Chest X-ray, PA view. Patient: 48 years old, sex M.
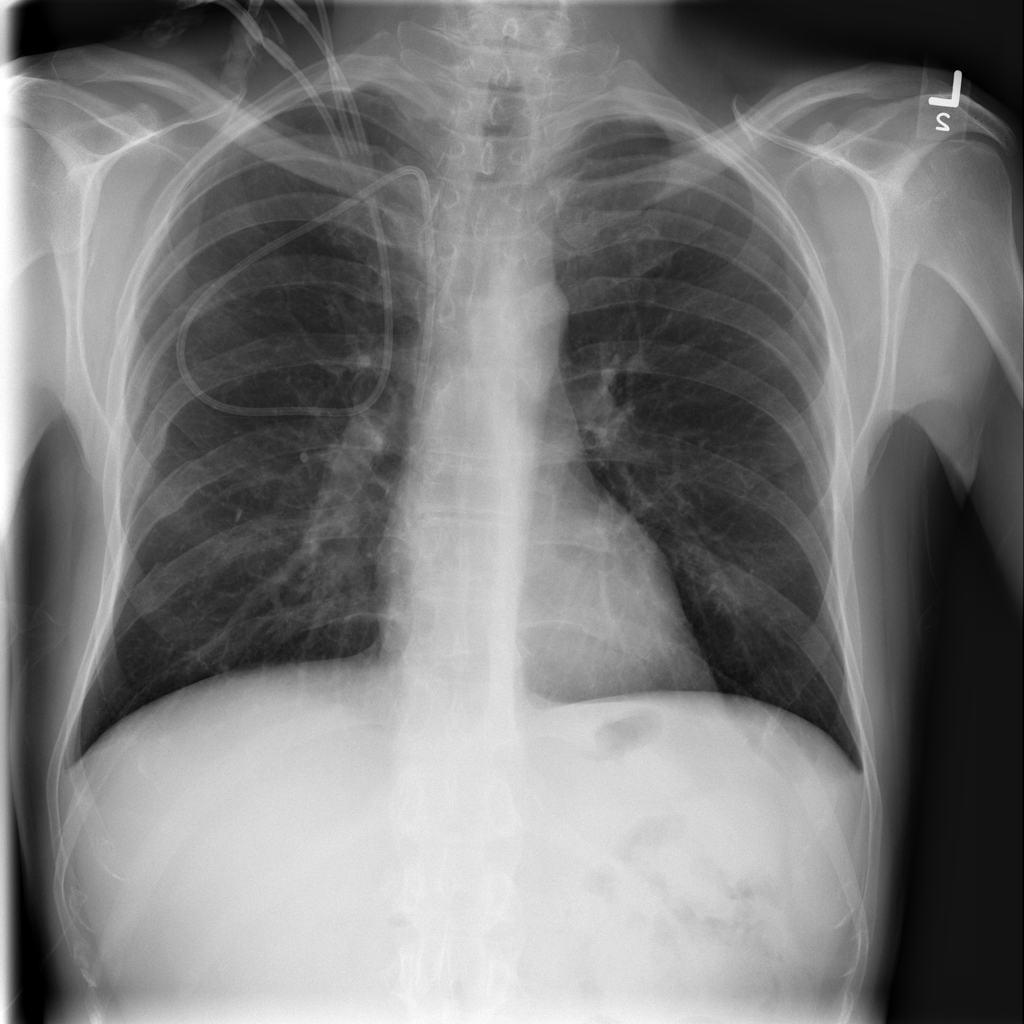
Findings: No Finding